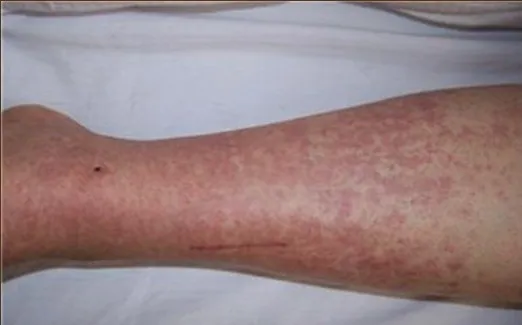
A disfiguring deep diabetic wound in the lateral malleoli and bottom of the heel.
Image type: medical_photograph (skin_photograph)